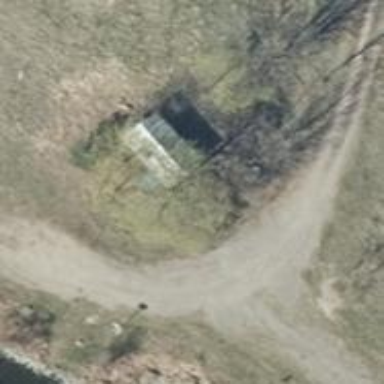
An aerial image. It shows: Shelter.